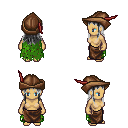
a pixel art fantasy rpg character, female body template, human, tanned skin, green tattered cape, robe skirt, gray unkempt hairstyle, leather cap, four views (front, back, left, right), 2x2 character sprite sheet, small pixel art, hard edges, no anti-aliasing